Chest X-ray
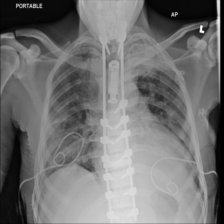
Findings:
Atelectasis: positive
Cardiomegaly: negative
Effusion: negative
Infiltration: positive
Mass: negative
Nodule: negative
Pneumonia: negative
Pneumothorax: negative
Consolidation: negative
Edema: negative
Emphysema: negative
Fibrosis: negative
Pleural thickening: positive
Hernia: negative